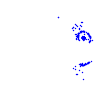
Particle: pion